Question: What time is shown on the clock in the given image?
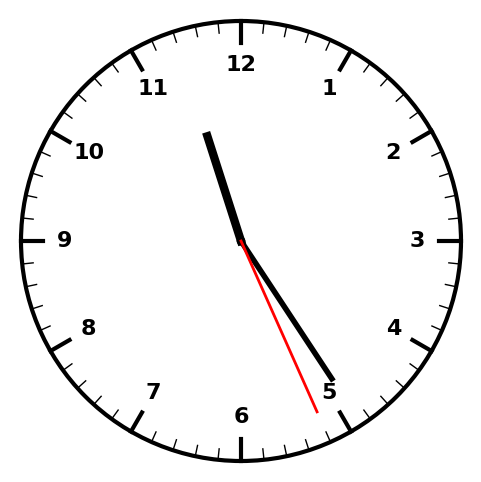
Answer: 11:24:26